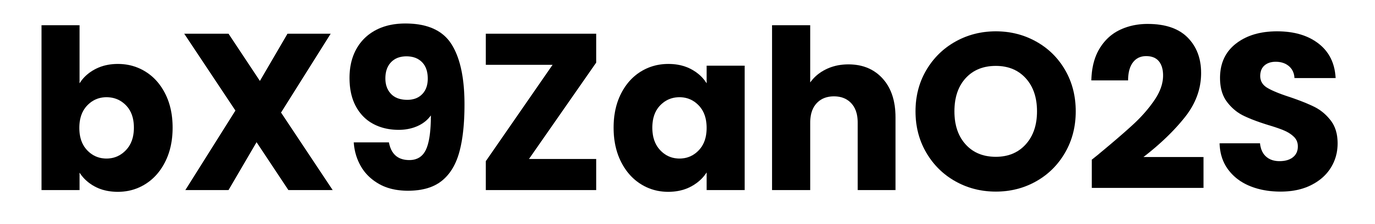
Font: Poppins-Bold